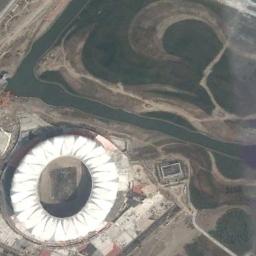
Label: stadium